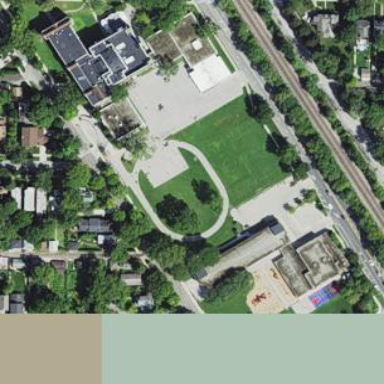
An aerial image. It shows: School.